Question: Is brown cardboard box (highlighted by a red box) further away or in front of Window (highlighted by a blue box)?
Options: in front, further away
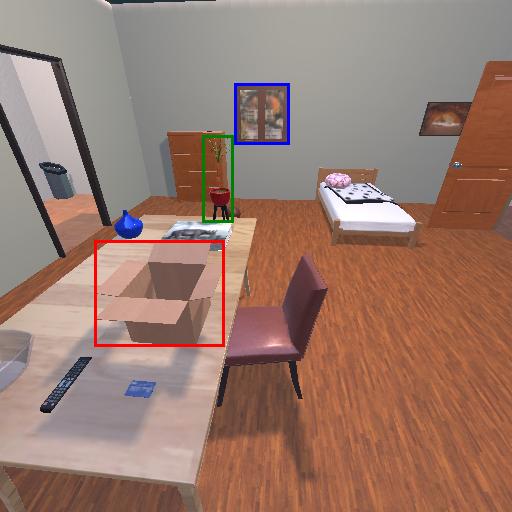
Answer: in front